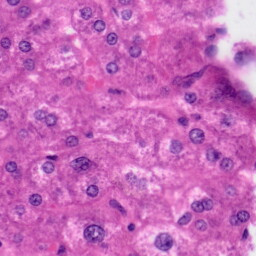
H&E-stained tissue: Liver